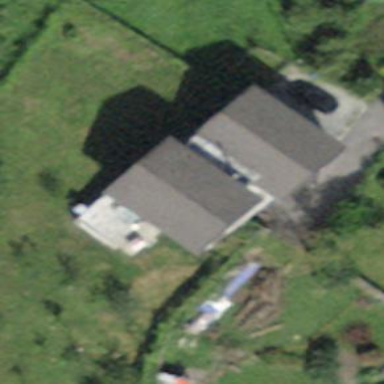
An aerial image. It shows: Detached building.